Interaction volume radius: 5 \u00c5
Interaction volume height: 50 \u00c5
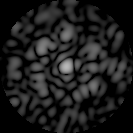
Disorder parameter: 0.7463